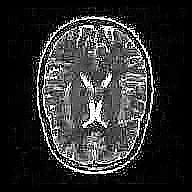
Label: notumor